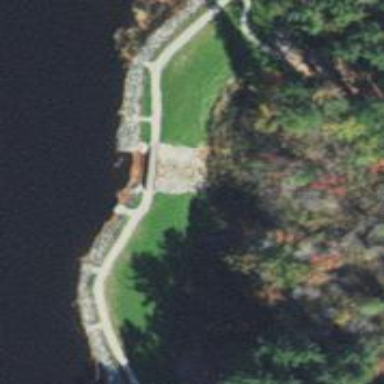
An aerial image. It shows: Path on bridge over spillway.